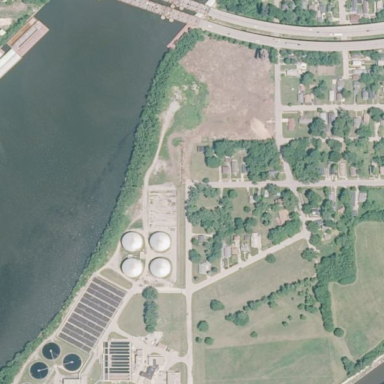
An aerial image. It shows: Man-made water works facility.